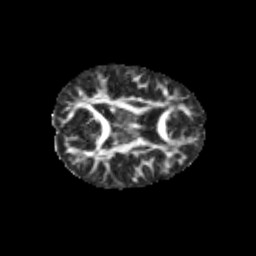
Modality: FA
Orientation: axial
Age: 11
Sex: female
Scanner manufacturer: siemens
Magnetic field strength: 3 T
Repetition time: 3.8 s
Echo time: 0.07 s